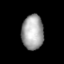
Tissue: lung
Cell type: Fibroblasts
Senescence score: 0.5488
Nuclear area (px): 739
Mean DAPI intensity: 164.678